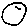
Label: moon